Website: crate-barrel
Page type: account-dashboard
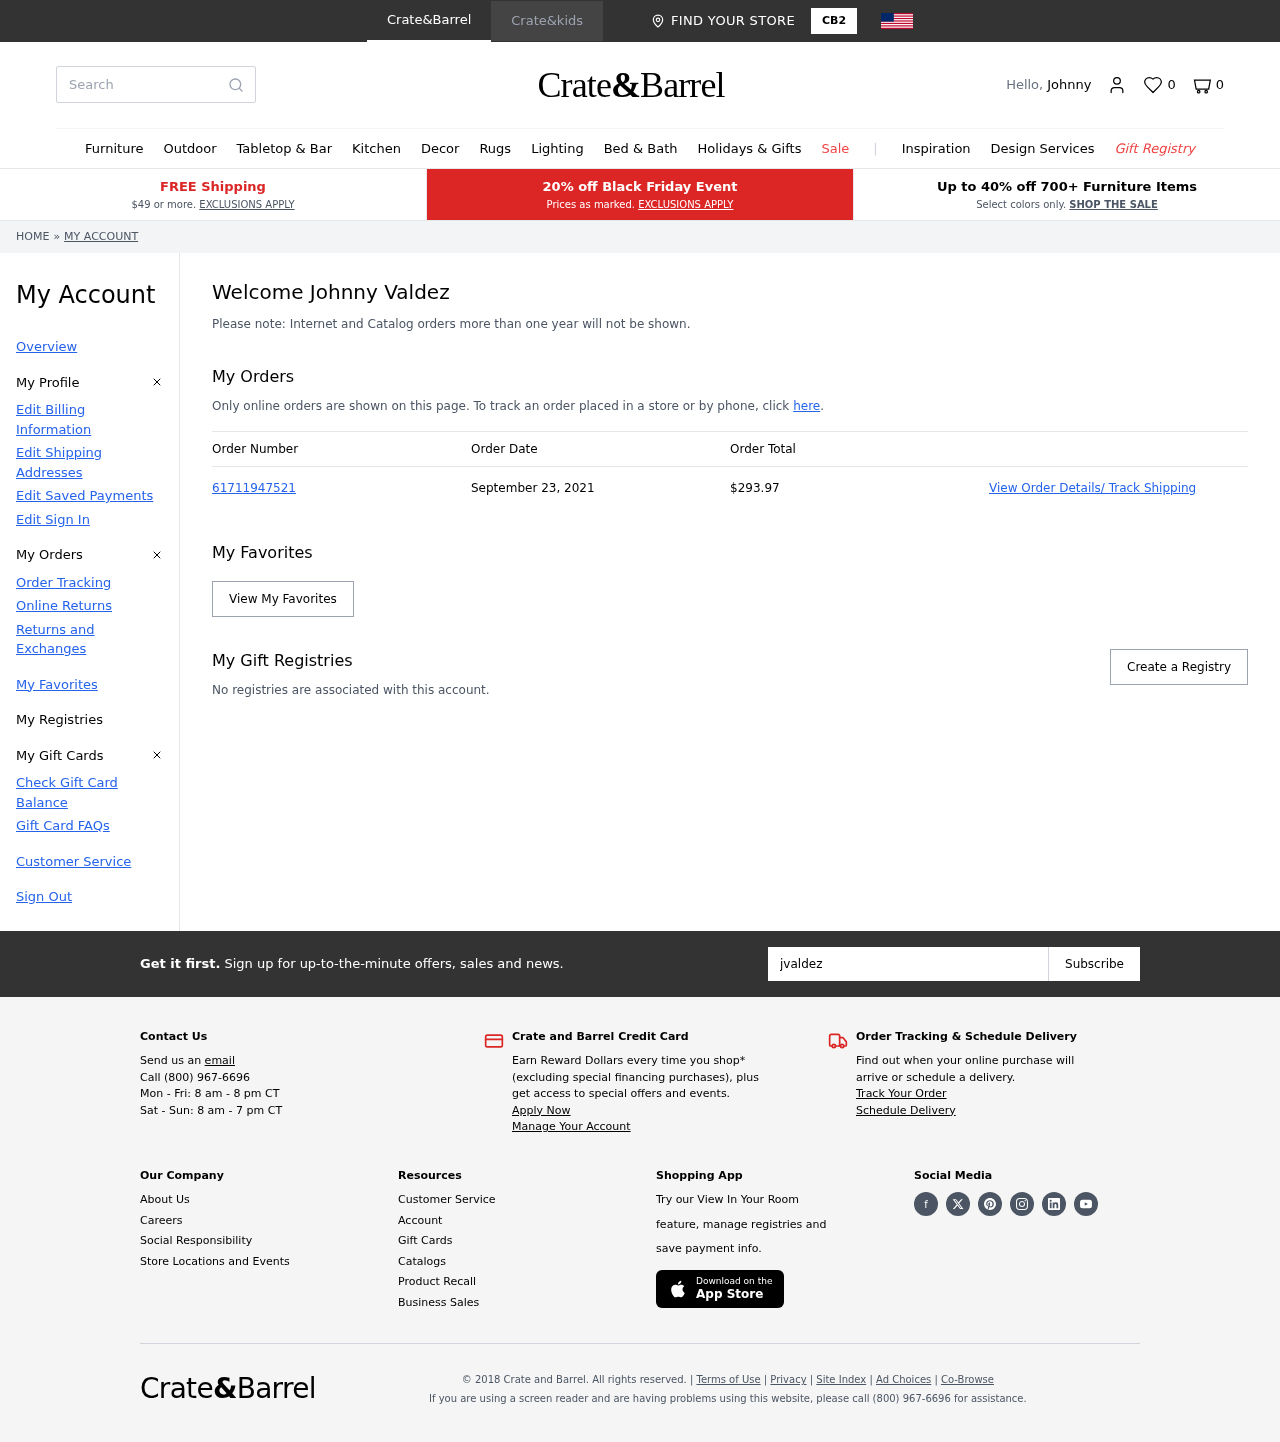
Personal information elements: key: PII_EMAIL
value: jvaldez@yahoo.com
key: PII_FIRSTNAME
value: Johnny
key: PII_FULLNAME
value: Johnny Valdez
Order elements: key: ORDER_NUM_ITEMS
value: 0
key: ORDER_NUMBER
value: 61711947521
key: ORDER_DATE
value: September 23, 2021
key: ORDER_TOTAL
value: $293.97
Search elements: key: HEADER_SEARCH
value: Search
Other elements: key: FAVORITES_COUNT
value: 0